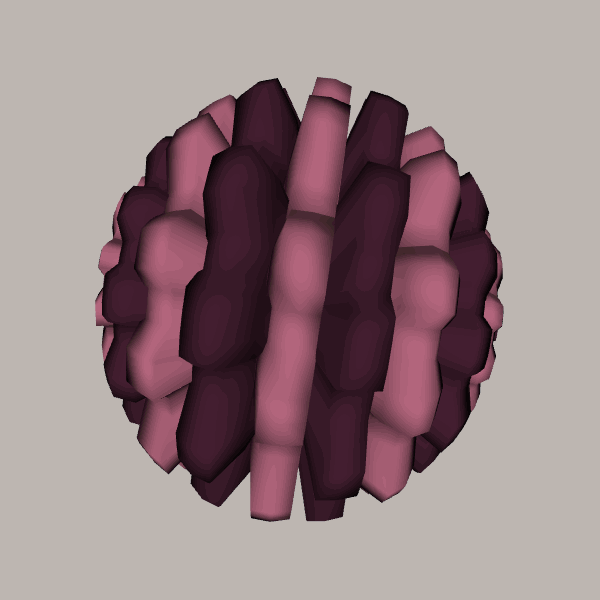
Background: light